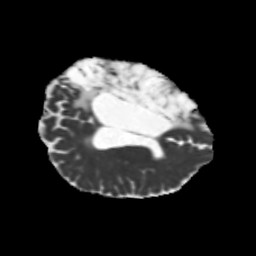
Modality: MD
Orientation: axial
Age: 48
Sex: male
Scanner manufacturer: siemens
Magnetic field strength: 3 T
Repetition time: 5.25 s
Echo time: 0.08 s